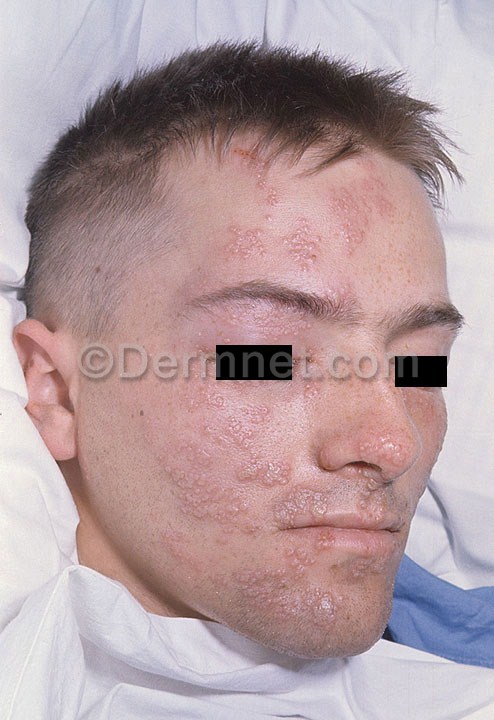
Disease: Warts Molluscum and other Viral Infections